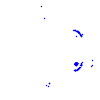
Particle: kaon